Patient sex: M
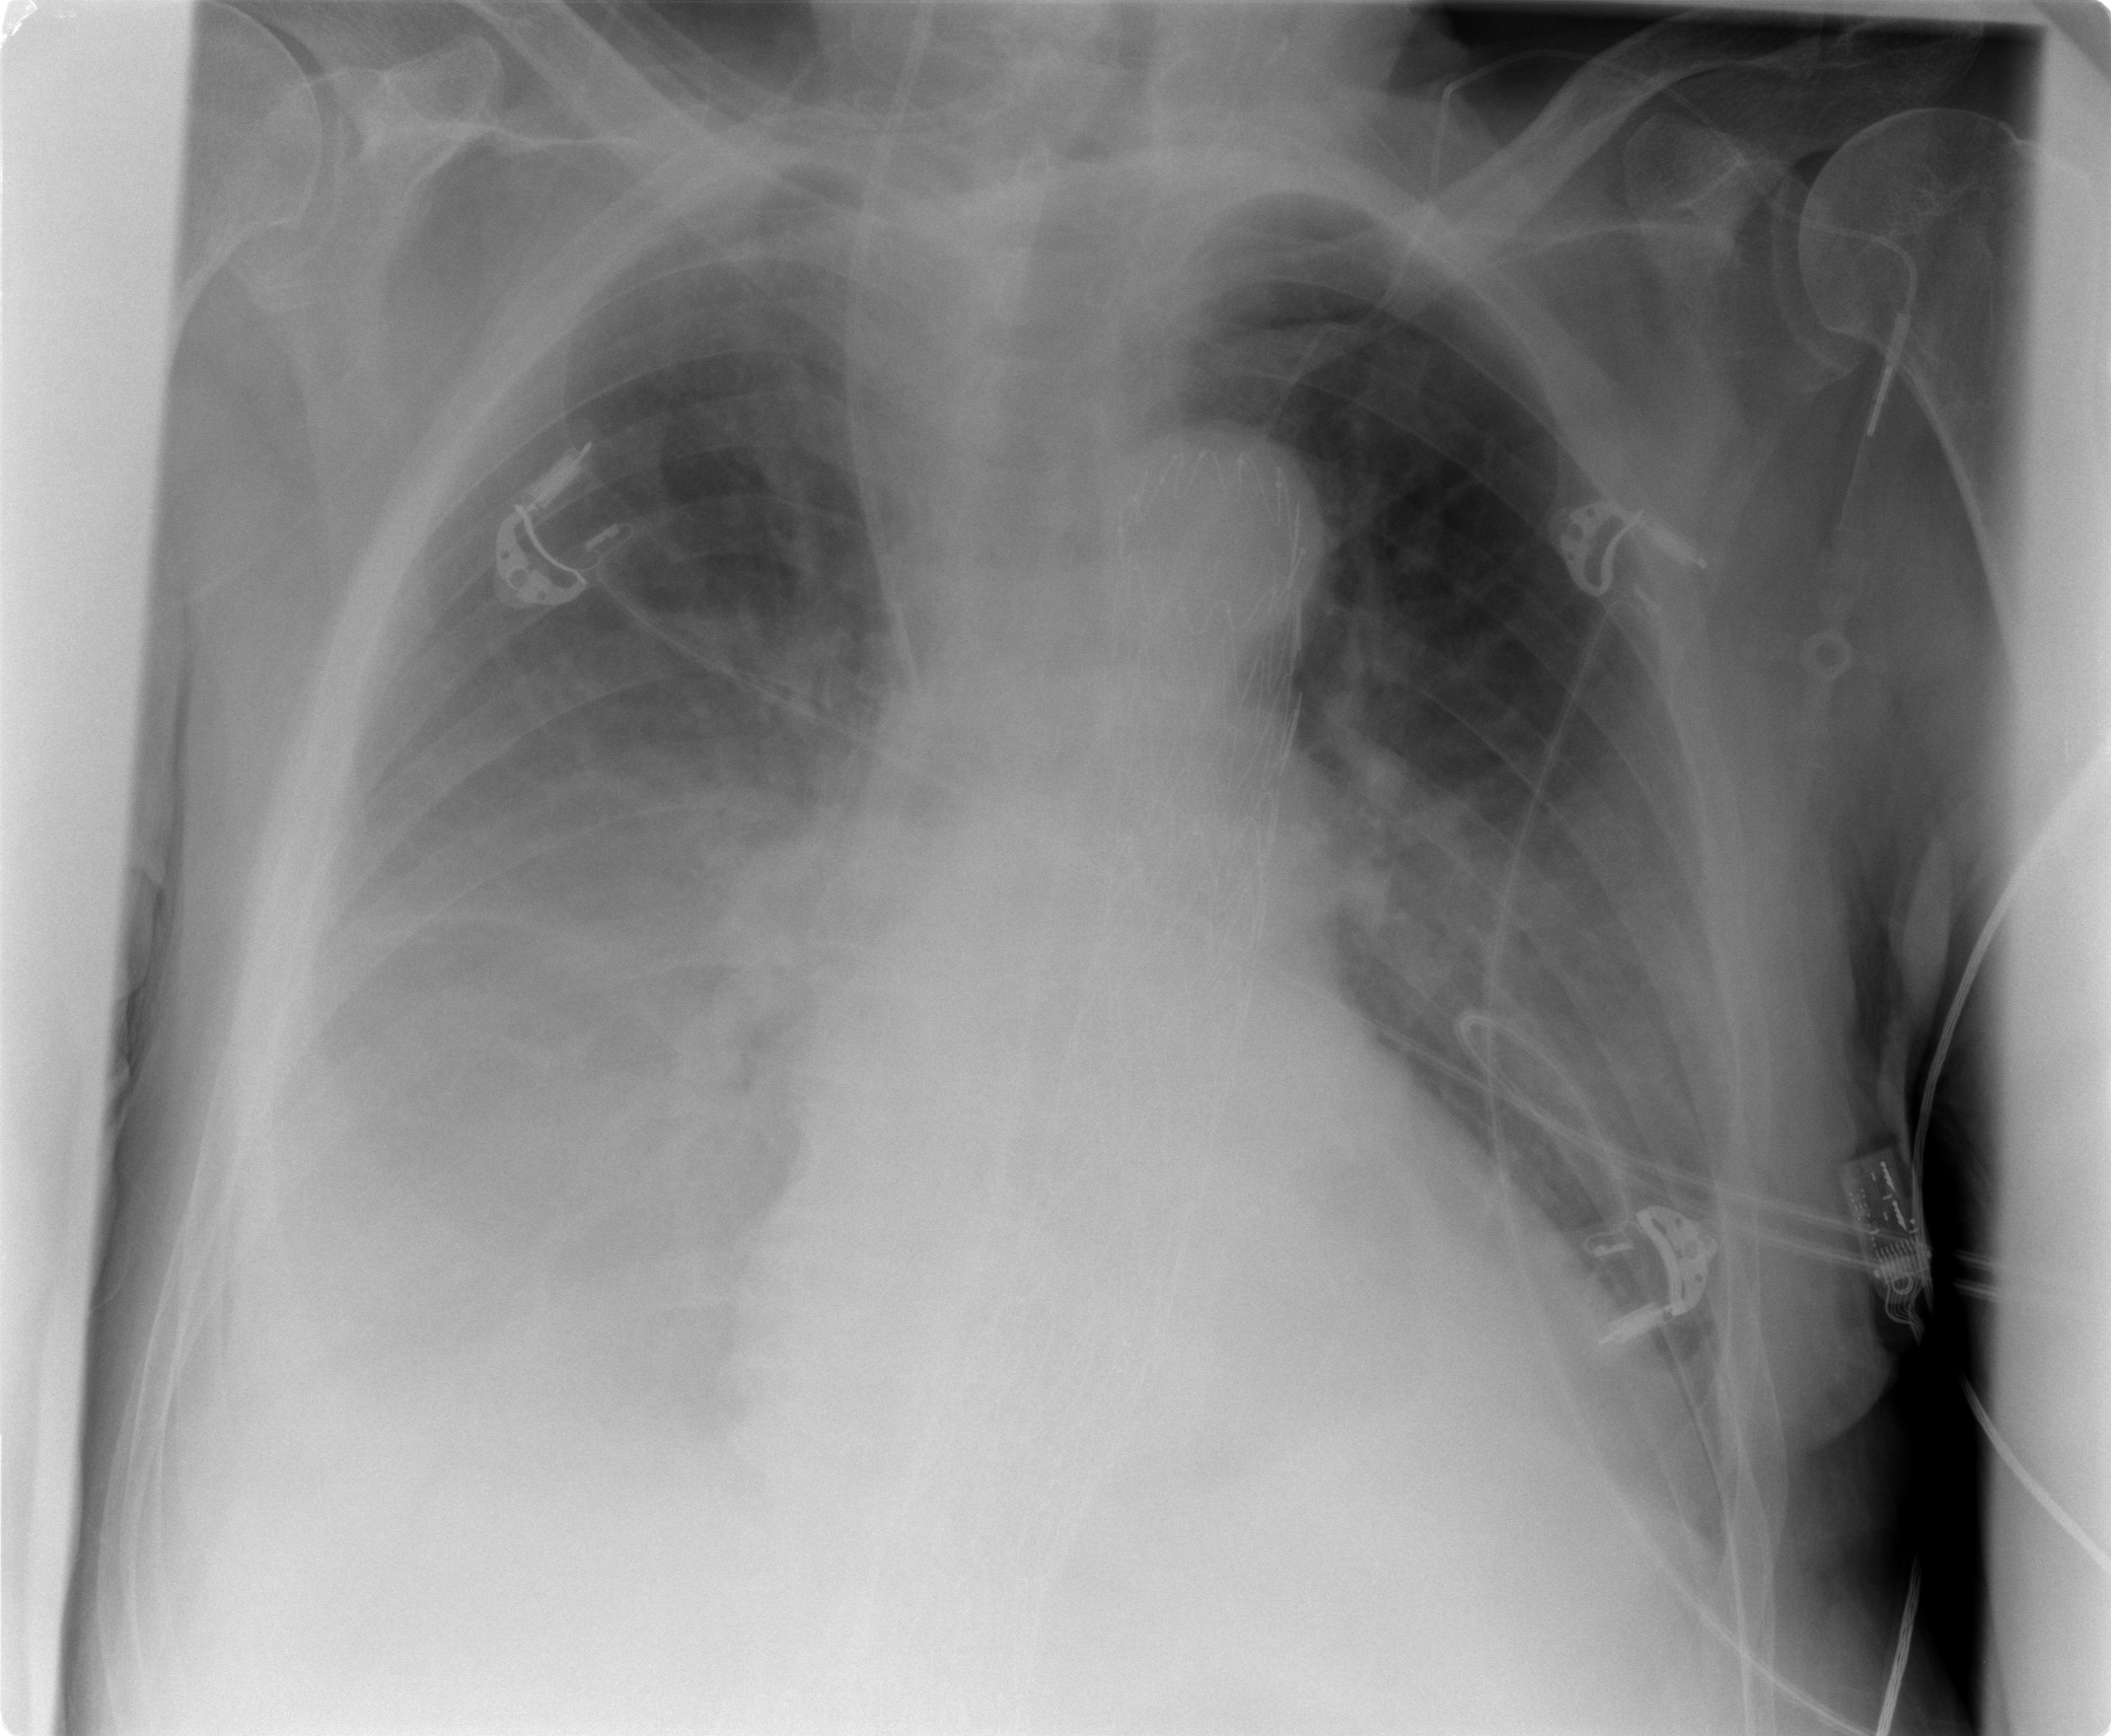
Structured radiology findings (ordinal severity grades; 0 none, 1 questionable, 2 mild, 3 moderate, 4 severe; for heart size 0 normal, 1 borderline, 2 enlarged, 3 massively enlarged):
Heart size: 2
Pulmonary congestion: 2
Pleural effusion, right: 4
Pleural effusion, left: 2
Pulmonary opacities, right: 0
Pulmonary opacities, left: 0
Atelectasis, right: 0
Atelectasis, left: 0